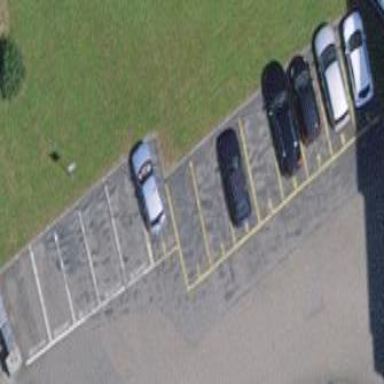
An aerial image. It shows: Parking area with surface.